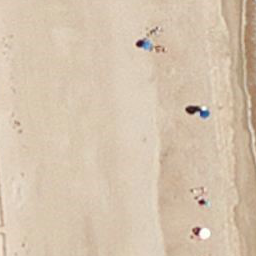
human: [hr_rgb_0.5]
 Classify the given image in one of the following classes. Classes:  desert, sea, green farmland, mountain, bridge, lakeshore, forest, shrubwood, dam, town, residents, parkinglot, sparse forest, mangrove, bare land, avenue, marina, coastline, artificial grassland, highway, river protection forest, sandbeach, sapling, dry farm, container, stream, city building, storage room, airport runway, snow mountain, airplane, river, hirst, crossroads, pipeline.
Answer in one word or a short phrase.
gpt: sandbeach